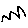
Label: zigzag